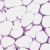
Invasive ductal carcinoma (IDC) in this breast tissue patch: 0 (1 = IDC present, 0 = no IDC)